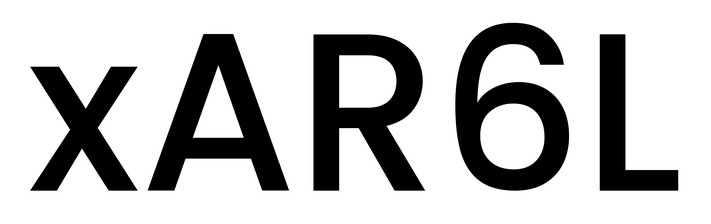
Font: Poppins-Medium